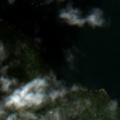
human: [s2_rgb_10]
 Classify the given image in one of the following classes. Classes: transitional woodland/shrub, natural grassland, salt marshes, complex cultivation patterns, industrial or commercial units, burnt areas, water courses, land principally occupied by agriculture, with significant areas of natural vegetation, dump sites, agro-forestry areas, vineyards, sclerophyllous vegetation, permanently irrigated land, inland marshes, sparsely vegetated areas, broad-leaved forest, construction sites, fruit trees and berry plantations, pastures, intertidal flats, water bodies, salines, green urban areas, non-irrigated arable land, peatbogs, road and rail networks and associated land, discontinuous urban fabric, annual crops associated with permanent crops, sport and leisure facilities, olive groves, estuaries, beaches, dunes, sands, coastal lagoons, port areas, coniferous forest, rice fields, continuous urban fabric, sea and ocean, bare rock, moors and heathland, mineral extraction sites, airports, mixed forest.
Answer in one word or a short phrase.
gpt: broad-leaved forest, mixed forest, sea and ocean